Question: I'm a novice SQL programmer and have been banging my head against this all morning, so please bear with me. My situation is this: I have a table of SKUs that need to be sent to our eCommerce website. Each of these SKUs has a 'quantity', an 'active' value, and a 'discontinued' value. This was easy enough to handle when we were dealing with one SKU at a time, but now I have to send kits, which contain one or more SKUs.
For example, if my Kit's ID is 000920_001449_001718_999999 (a combination of four SKUs) I need to collect data for the entire set of SKUs like so:

Here's the logic I need to incorporate:
1. If any of the SKUs have null or WEBNO as an IsActive value, the entire kit must return WEBNO. Otherwise, return WEBYES.
2. If any of the SKUs have null or '1' as an IsDiscontinued value, the entire kit must return IsDiscontinued = '1'. Otherwise, return a 0.
My code is a bit of a mess, but here's what I've managed so far:
'''
SELECT
CASE WHEN 'WEBNO' in
(
SELECT IsActive
FROM #SkusToSend as Sending
RIGHT JOIN
(
SELECT * FROM [eCommerce].[dbo].[Split] (
'000920_001449_001718_999999'
,'_')
) as SplitSkus
on Sending.SKU = SplitSkus.items
) THEN 'WEBNO'
ELSE 'WEBYES'
END
'''
My question is this: Is it possible to write a statement that parses through my example table, returning only one row of 'IsActive' and 'IsDiscontinued'? I've tried using GROUP BY and HAVING statements on those fields, but always get multiple rows returned.
The code I have handles the WEBNO value, but not NULL, and doesn't even start to take into consideration the IsDiscontinued field yet. Is there a concise way to parse this together, or a better way to handle this type of problem?
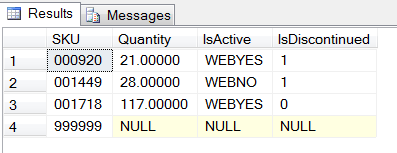
Answer: I think a combination of 'ISNULL' and 'MIN' / 'MAX' should do the trick:
'''
SELECT
MIN(ISNULL(sending.IsActive, 'WEBNO')) AS IsActive,
MAX(ISNULL(sending.IsDiscontinuted, 1)) AS IsDiscontinuted
FROM
(
SELECT * FROM [eCommerce].[dbo].[Split] (
'000920_001449_001718_999999'
,'_')
) AS SplitSkus
LEFT JOIN #SkusToSend AS Sending
AS Sending.SKU = SplitSkus.items
'''